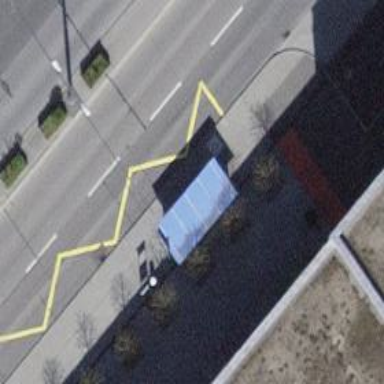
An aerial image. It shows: Asphalt platform for public transport with shelter. This platform serves trolleybuses.